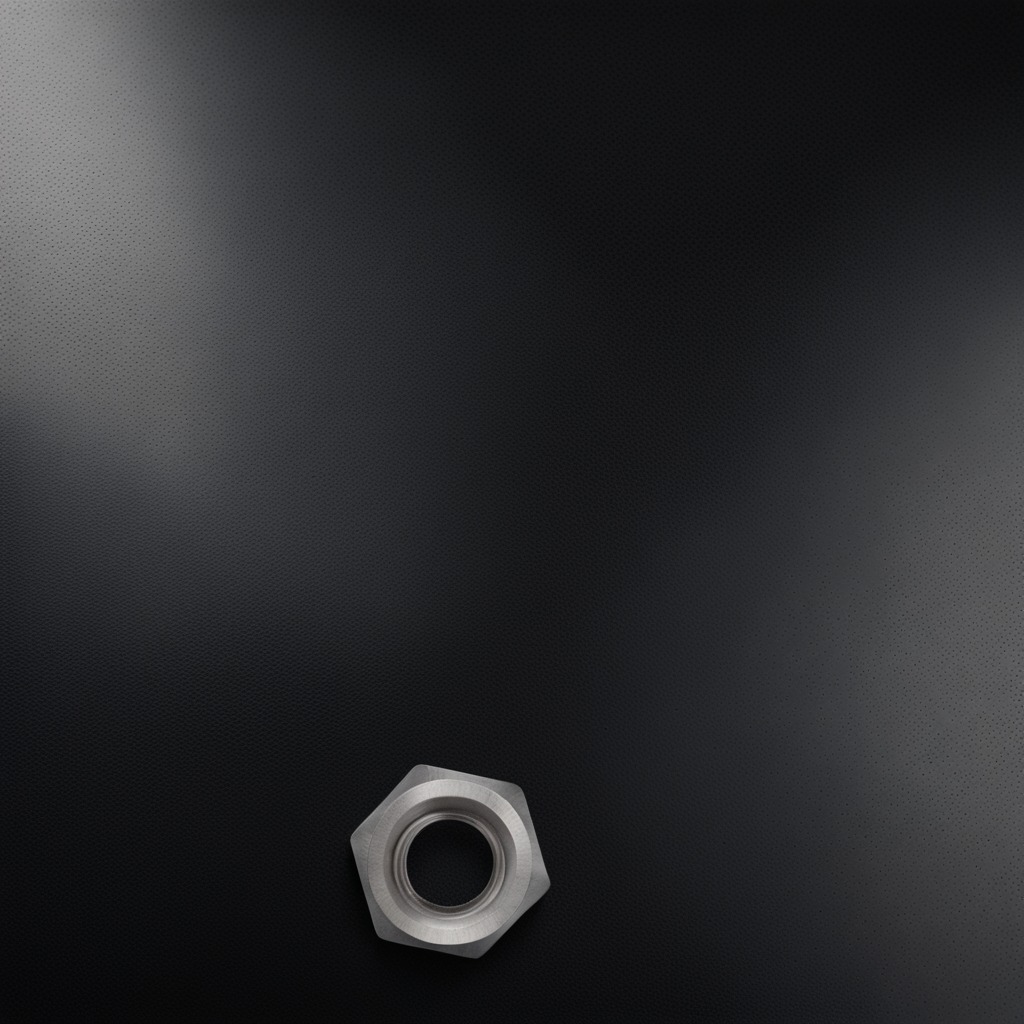
A metal nut lying on the clean granite tabletop inside a workshop at night dim ambient light soft shadows worn but beneath the mat